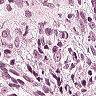
Metastatic tissue present: yes